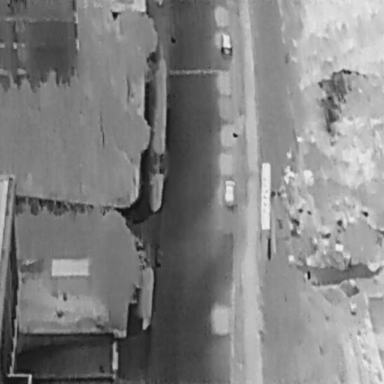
There are two Cars in the infrared image.